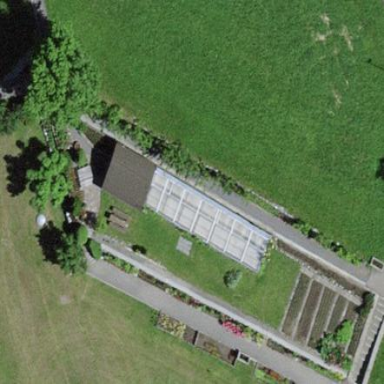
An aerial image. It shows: Greenhouse.